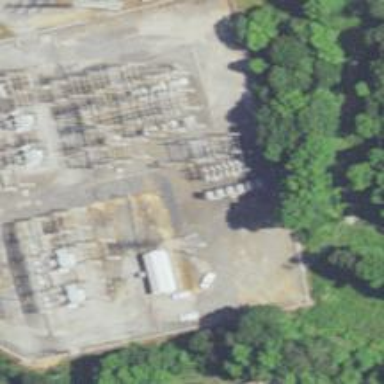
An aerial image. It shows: Switch used for power control.